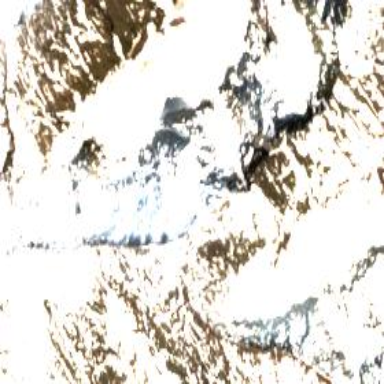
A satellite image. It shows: Stunning view of glacier.